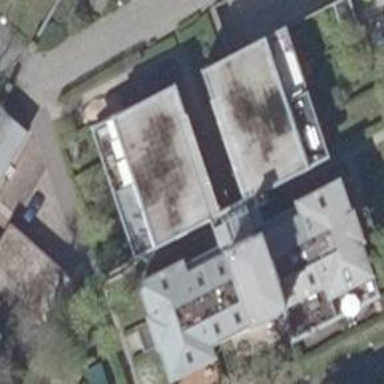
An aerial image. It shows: Historic apartments building.